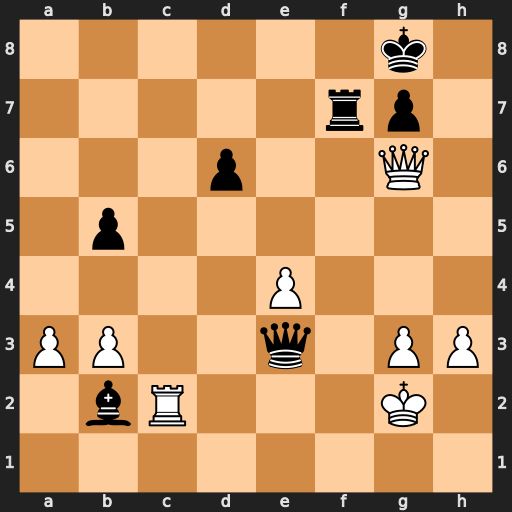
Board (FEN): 6k1/5rp1/3p2Q1/1p6/4P3/PP2q1PP/1bR3K1/8
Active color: w
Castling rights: -
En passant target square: -
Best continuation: Rc8+ Rf8 Qe6+ Kh7 Rxf8